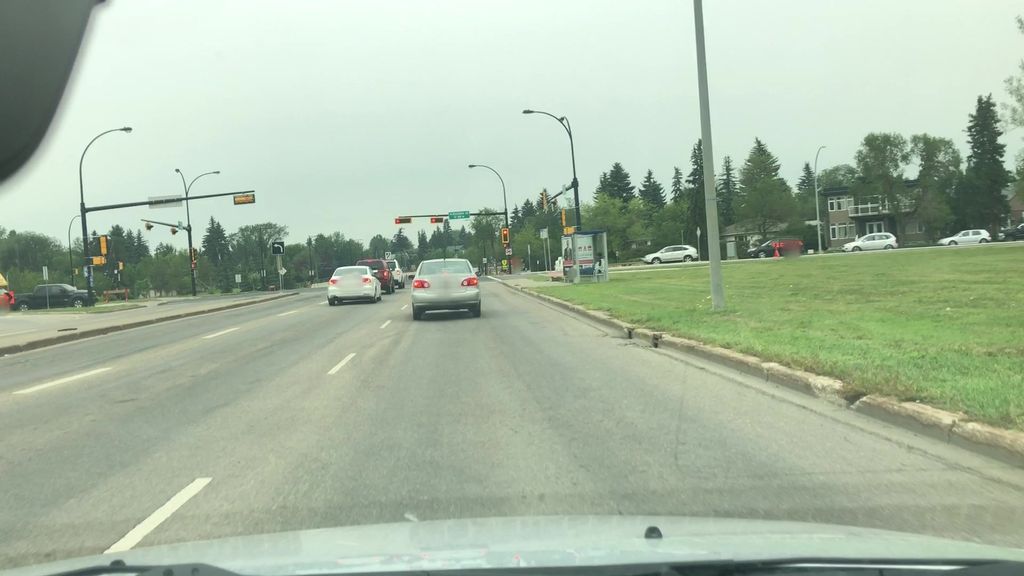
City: edmonton